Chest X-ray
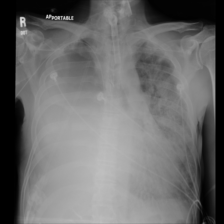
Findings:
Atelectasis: negative
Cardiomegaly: negative
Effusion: positive
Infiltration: positive
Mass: negative
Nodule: negative
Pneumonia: negative
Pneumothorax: negative
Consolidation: negative
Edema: negative
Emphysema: negative
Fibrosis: negative
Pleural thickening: positive
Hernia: negative